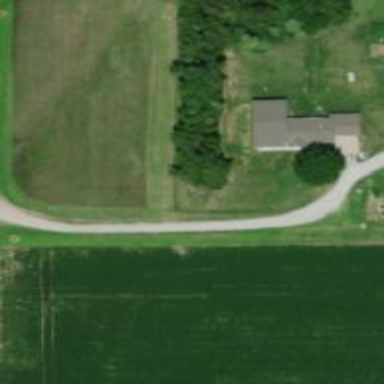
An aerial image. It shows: Driveway leading to service road.